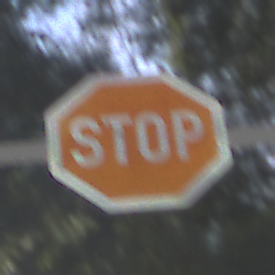
Verkehrszeichen: Stop
Umgebung: Outdoor, Nature
Tageszeit: MorningAfternoon
Wetter: Clear
Licht: Natural
Jahreszeit: NotSpecified
Kontrast: HighContrast